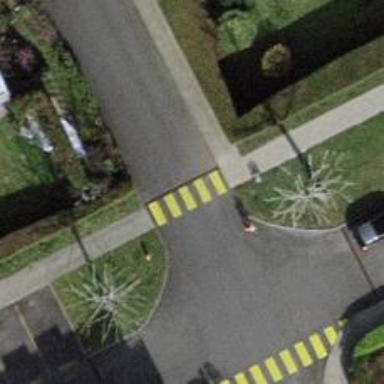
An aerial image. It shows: Marked road crossing.